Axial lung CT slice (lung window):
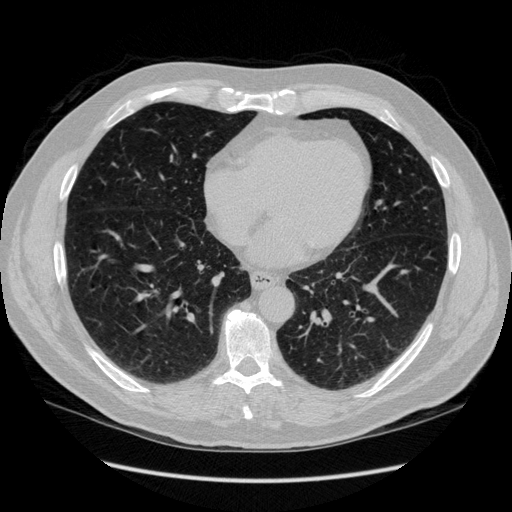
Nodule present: no